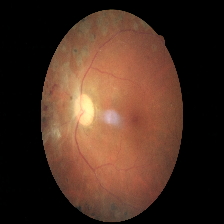
Diabetic retinopathy grade: Proliferative DR